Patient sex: M
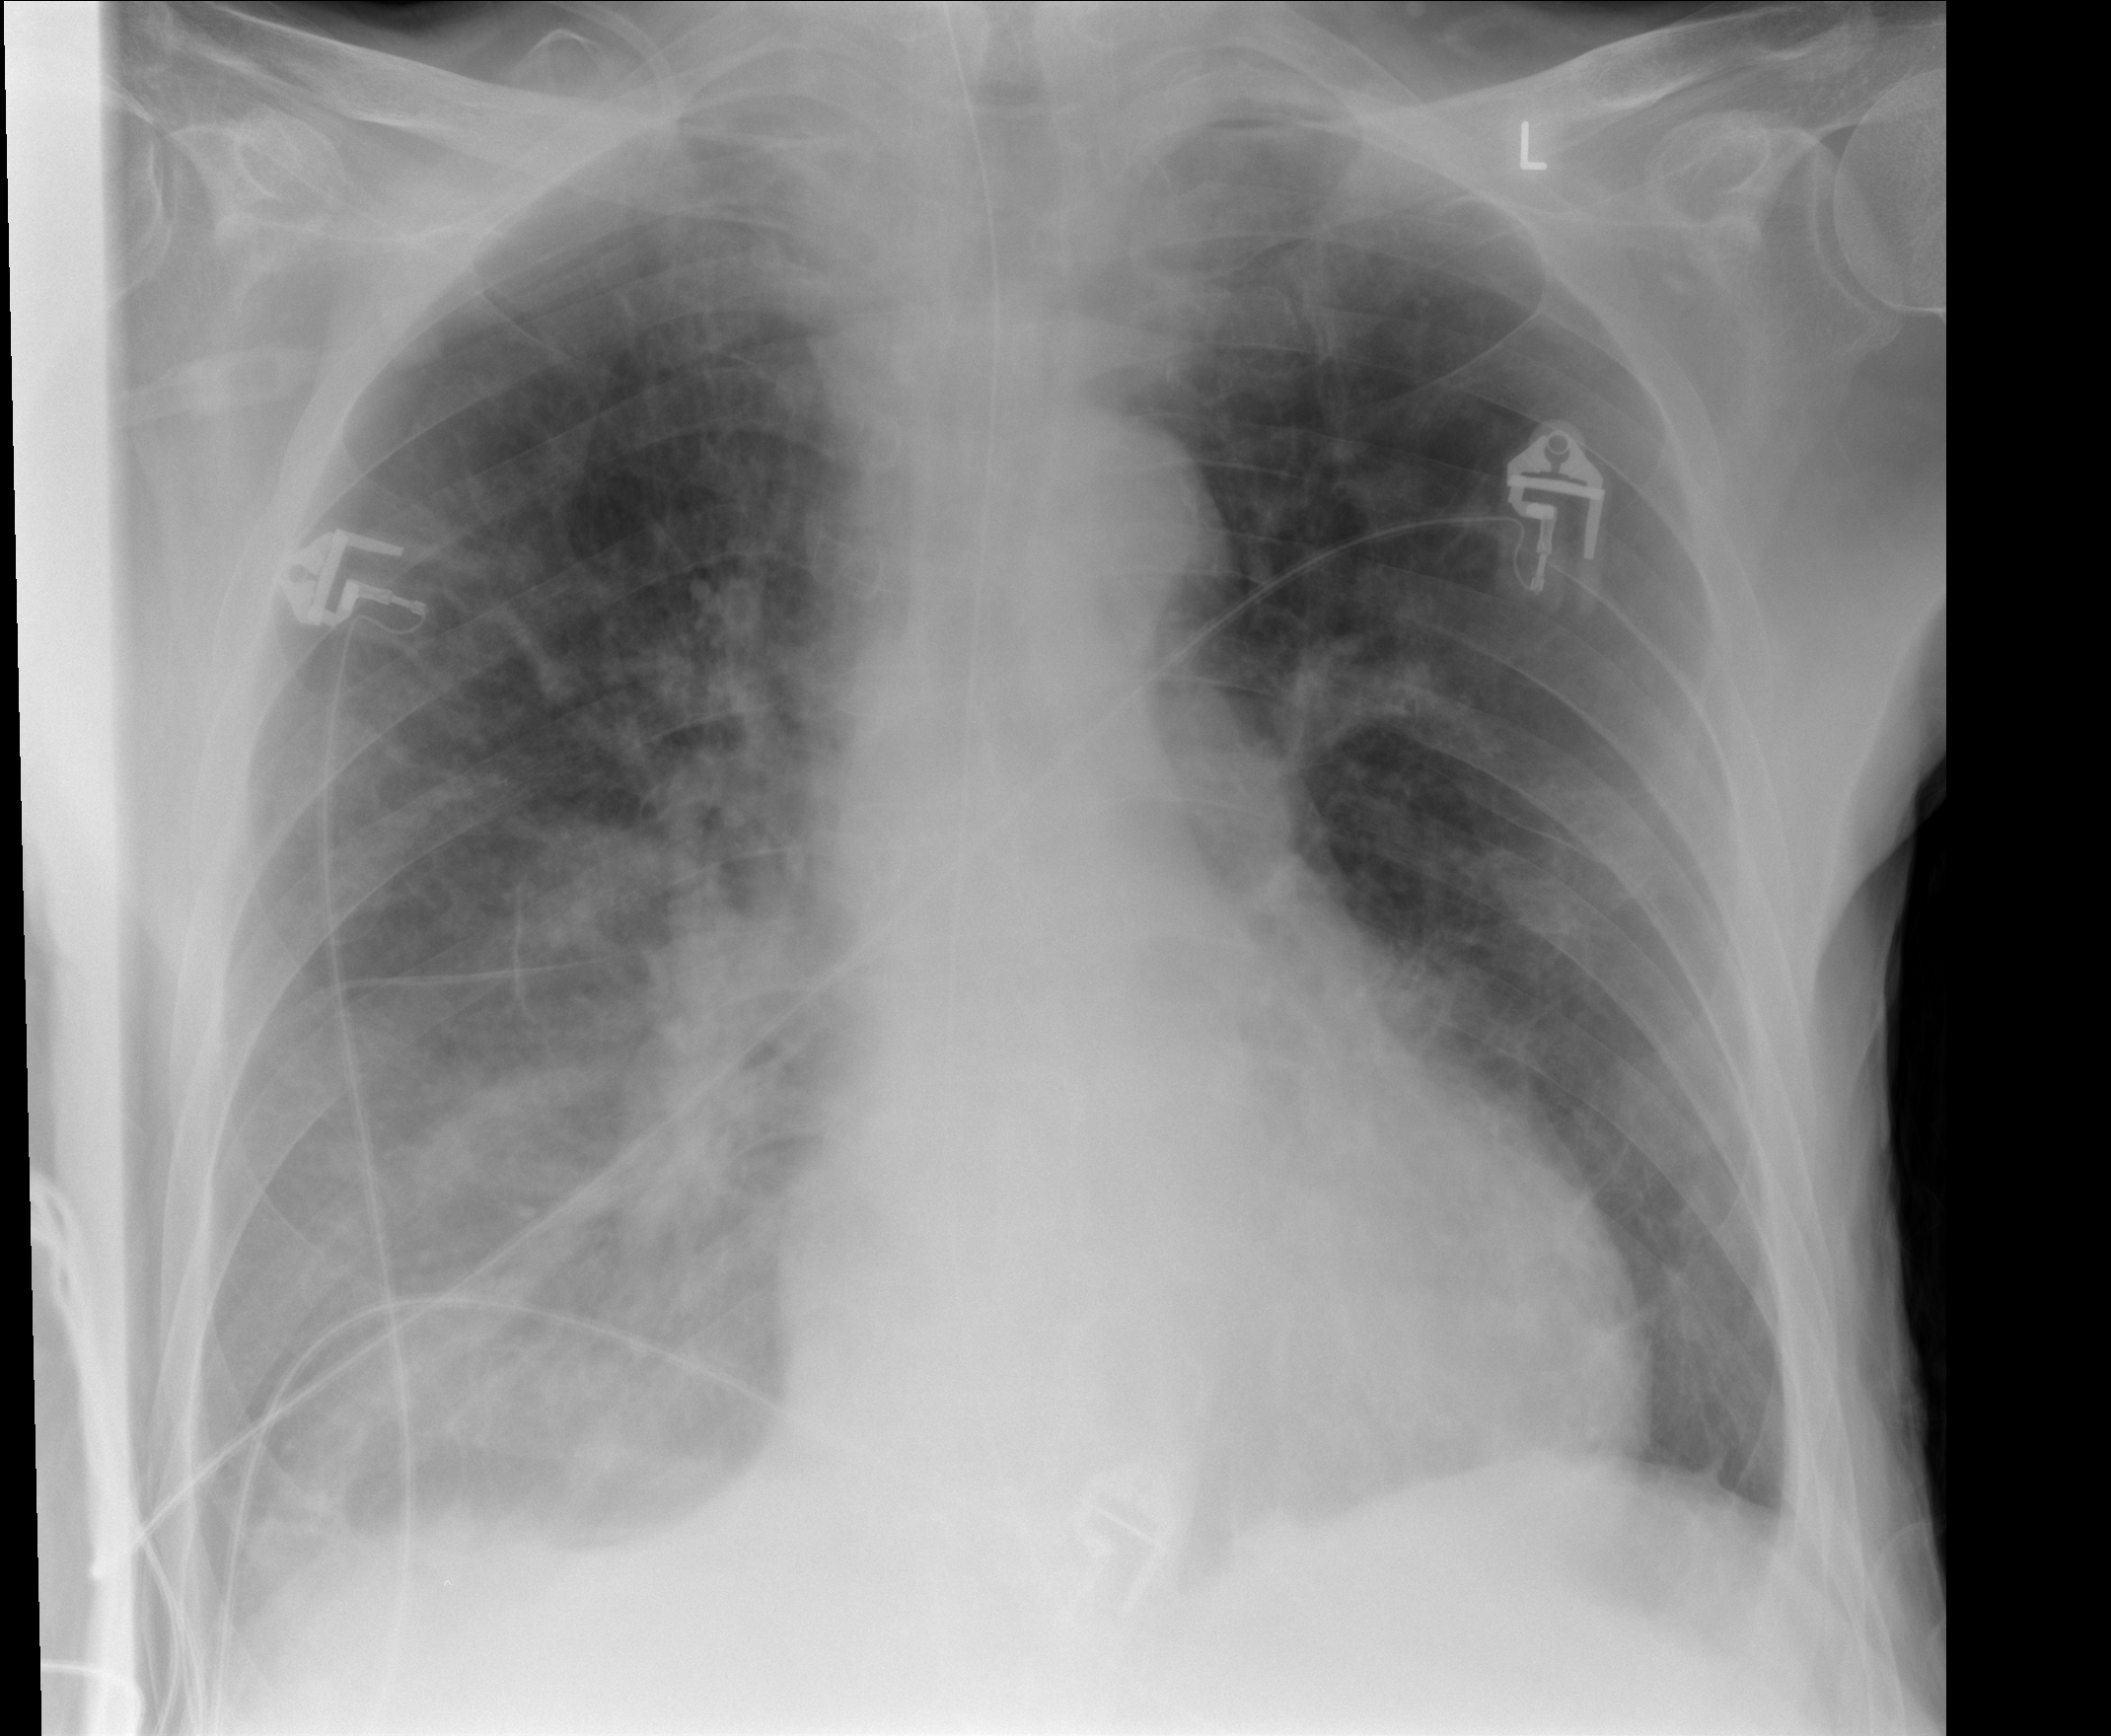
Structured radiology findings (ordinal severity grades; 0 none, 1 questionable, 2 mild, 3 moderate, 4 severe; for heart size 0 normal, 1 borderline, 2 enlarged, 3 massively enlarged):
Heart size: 2
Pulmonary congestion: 2
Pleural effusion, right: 2
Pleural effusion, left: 1
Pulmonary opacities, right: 3
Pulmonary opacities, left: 0
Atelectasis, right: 2
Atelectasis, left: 1